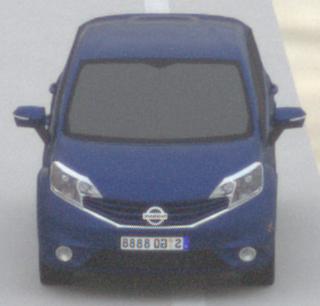
Make: Nissan
Model: Note 1.2
Detailed model: Note (E12) (10/13 - 12/16)
Model produced from: 2013/10
Model produced until: 2015/09
Doors: 5
Color: blue
Road condition: dry road
Daytime: sunrise or sunset
Contrast: low contrast